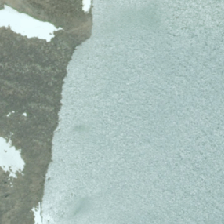
Land cover: lake_pond